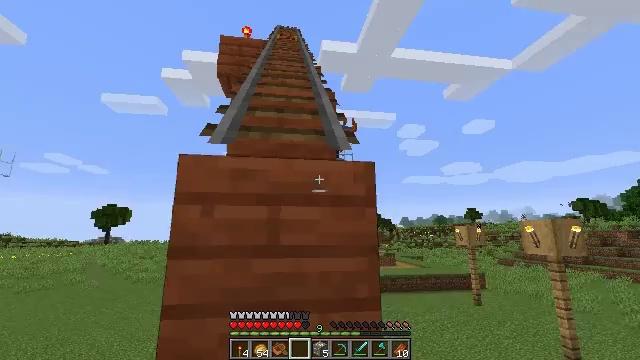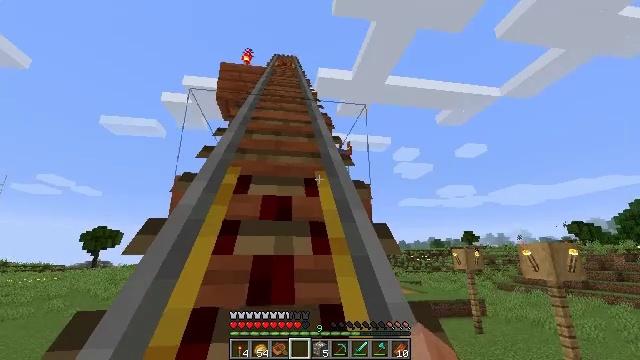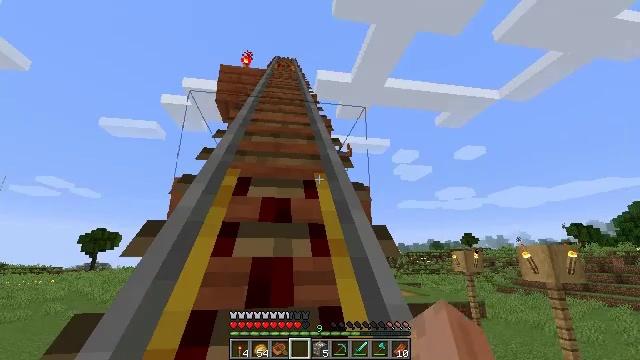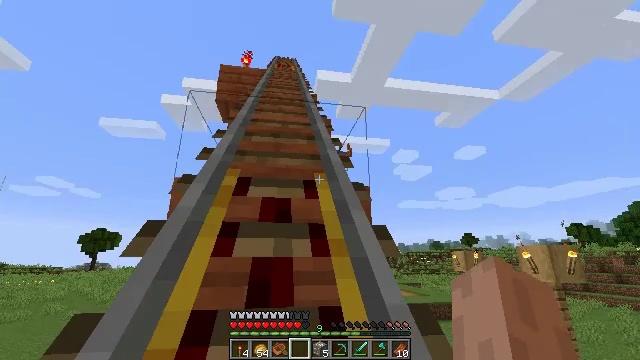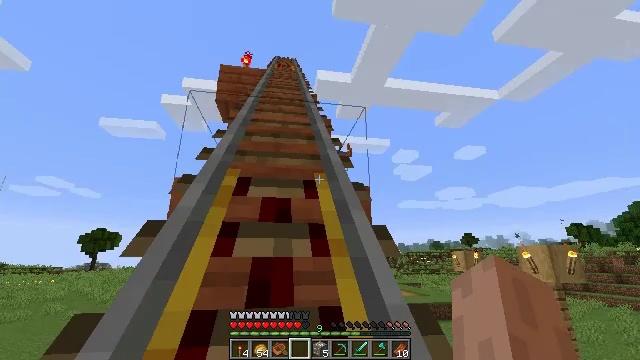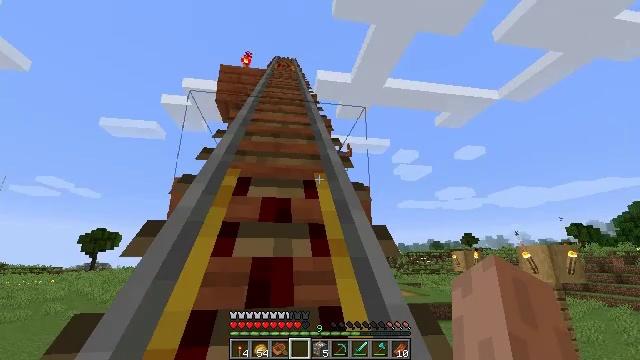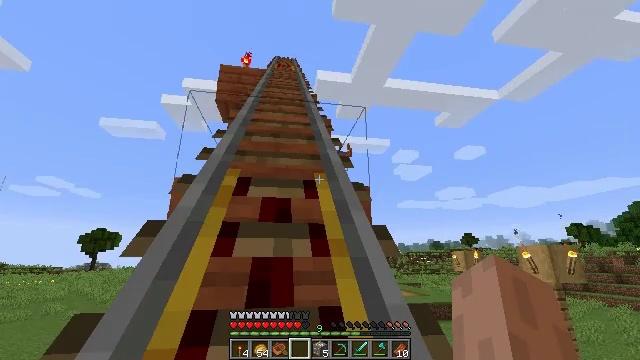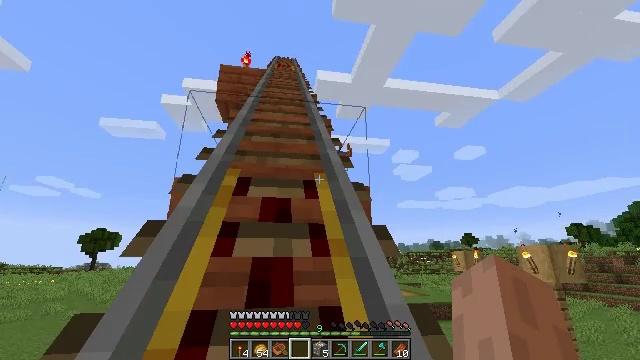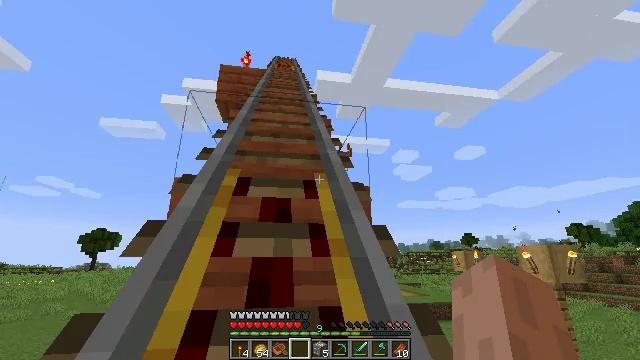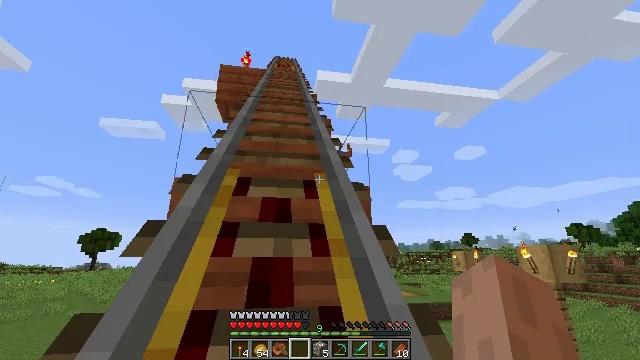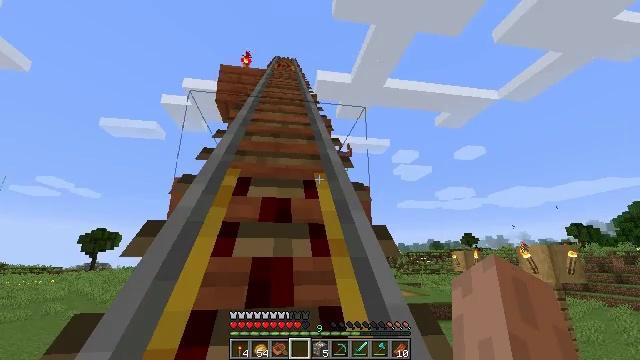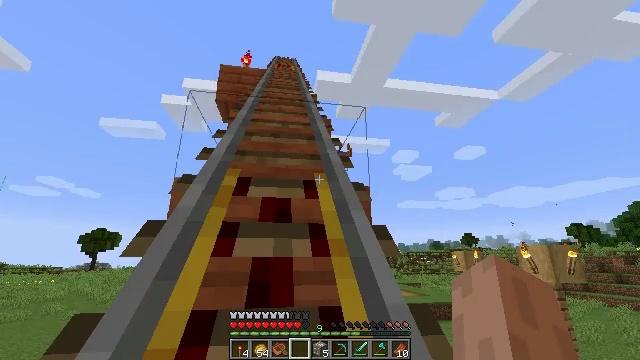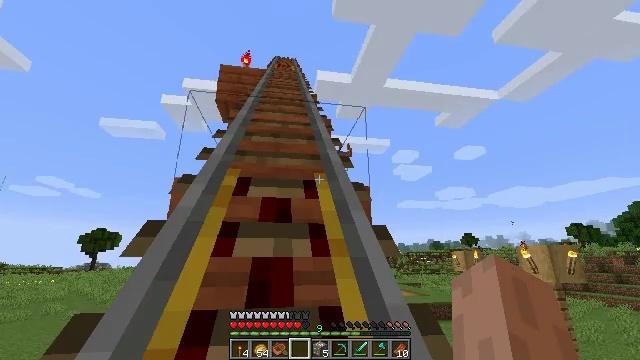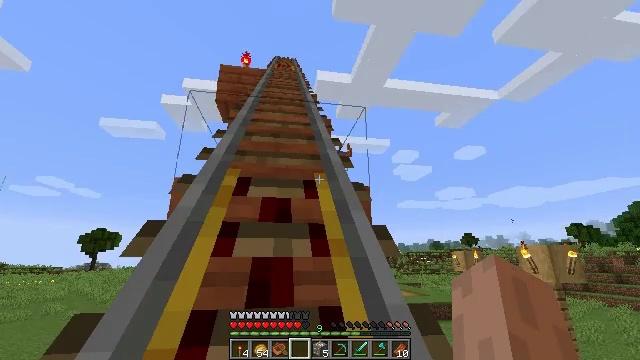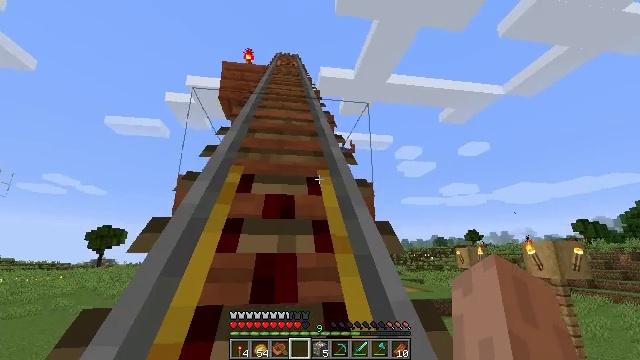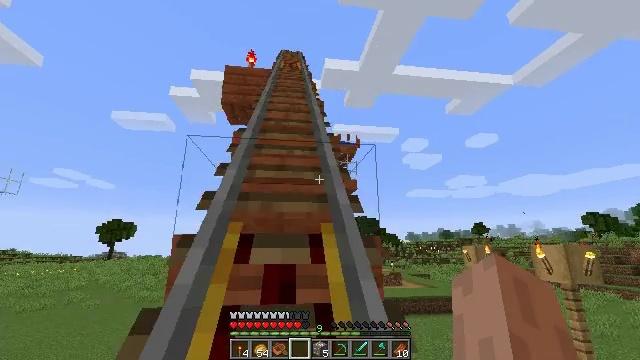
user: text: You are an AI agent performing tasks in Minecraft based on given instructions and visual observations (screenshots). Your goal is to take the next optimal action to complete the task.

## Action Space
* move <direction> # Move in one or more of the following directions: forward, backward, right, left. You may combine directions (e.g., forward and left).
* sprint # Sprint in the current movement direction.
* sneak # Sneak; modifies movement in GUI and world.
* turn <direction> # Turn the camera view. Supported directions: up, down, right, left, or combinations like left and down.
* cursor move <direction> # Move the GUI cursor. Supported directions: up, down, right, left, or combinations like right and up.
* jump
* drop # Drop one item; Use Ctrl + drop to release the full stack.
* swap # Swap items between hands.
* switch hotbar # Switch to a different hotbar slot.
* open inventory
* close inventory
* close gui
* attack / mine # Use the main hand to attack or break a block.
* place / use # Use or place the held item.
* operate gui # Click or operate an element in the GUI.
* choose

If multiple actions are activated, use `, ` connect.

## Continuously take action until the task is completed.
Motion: motion action
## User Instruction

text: Retrieve the powered rail for later use.
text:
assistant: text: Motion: turn up
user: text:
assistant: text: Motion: no_op
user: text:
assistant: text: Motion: no_op
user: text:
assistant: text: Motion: no_op
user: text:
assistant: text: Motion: no_op
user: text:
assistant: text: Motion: no_op
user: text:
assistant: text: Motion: no_op
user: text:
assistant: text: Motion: no_op
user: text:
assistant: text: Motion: no_op
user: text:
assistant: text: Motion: no_op
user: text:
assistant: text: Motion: no_op
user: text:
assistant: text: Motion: no_op
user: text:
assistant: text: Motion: no_op
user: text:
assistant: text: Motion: no_op
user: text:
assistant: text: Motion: move forward, turn left and down, jump
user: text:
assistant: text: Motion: move forward, turn left and down, jump
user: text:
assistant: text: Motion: no_op
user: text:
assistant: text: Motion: no_op
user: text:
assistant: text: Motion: no_op
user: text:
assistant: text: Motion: no_op
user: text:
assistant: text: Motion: no_op
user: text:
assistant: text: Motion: no_op
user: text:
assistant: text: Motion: no_op
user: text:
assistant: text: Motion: no_op
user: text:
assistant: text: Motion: no_op
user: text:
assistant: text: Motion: turn down
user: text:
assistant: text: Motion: turn down
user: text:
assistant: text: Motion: turn down
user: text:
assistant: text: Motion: turn down
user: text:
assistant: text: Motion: no_op